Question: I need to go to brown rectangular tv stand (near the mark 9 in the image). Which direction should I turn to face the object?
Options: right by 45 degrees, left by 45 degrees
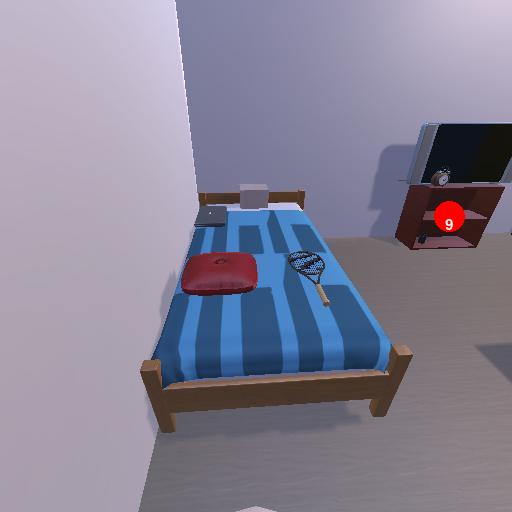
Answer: right by 45 degrees